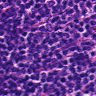
Metastatic tissue present: no